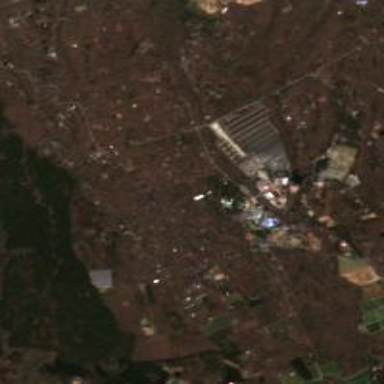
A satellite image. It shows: Theme park.